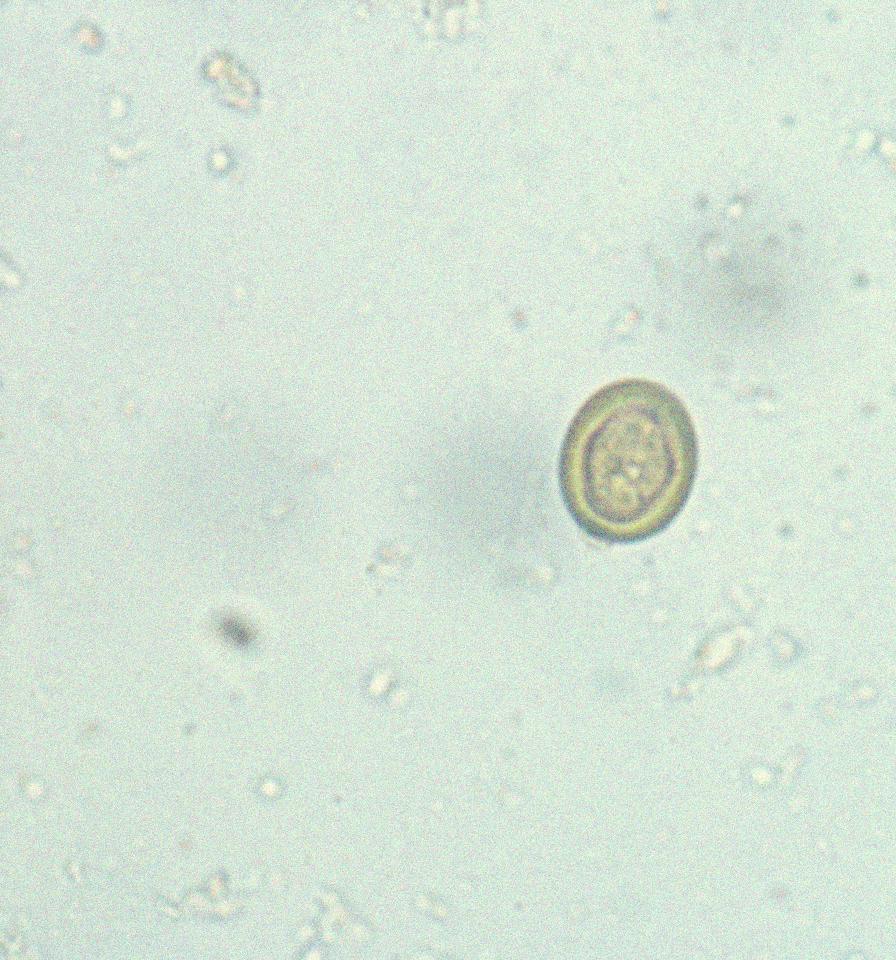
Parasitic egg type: Taenia spp. egg